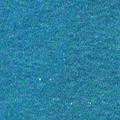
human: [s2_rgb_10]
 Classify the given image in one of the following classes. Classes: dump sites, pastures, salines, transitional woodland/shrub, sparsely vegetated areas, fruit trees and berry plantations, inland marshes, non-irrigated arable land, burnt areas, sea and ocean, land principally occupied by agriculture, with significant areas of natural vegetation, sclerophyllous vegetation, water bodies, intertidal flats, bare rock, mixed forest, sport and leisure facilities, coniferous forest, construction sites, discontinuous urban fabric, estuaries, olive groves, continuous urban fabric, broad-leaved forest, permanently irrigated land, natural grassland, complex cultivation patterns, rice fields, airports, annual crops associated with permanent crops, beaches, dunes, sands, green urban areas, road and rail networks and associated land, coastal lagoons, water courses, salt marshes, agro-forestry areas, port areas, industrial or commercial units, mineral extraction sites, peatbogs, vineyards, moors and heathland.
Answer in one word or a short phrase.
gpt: sea and ocean